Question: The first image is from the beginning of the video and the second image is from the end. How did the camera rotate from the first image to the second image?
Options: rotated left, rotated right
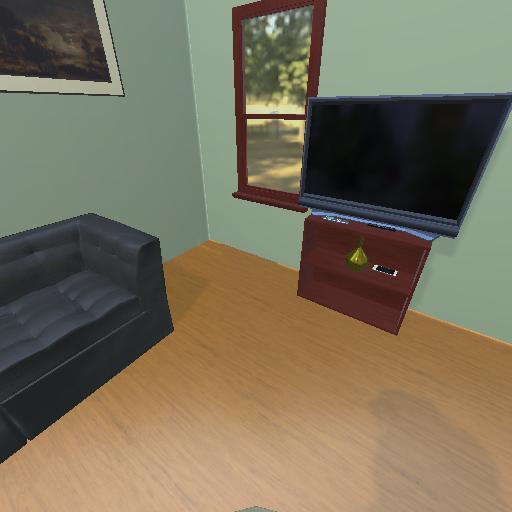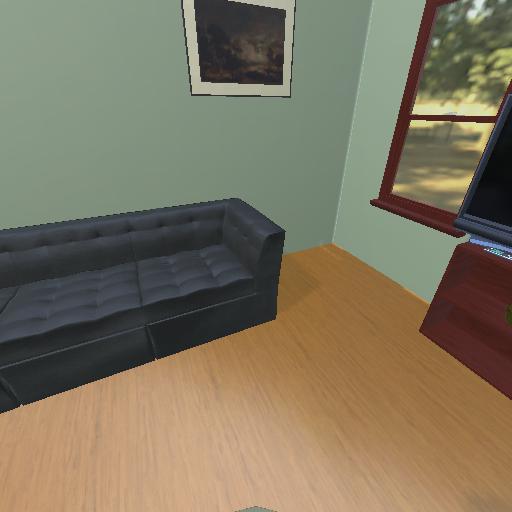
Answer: rotated left